Question: I have a cross tab query with 'mmm-yyyy' formatted dates for Fields in the Columns.
I have used the below Design to create the query.
<URL>
The problem I am having is the dates are not sorting correctly from Dec-17 down to Jul-16 in descending order. This is going to be a dynamic query with months changing every month so I want to use an additional table of data to do the sorting (as opposed to entering a list of month names in the Properties window).

How would I fix my query to get it to do this please?
Thanks for your help
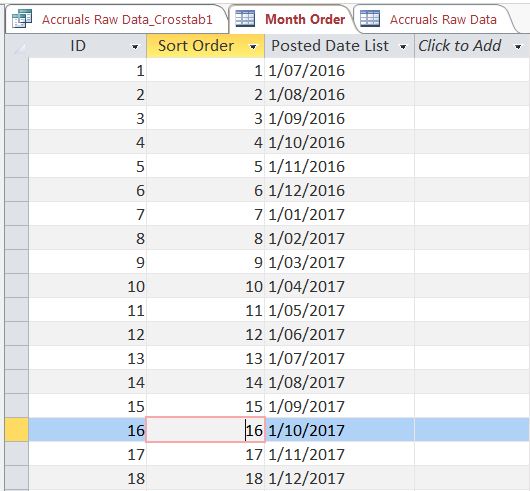
Answer: Unfortunately, no matter how joined tables are sorted, crosstab will sort columns by default in alphabetical order, hence , , ... begins the order. To change or even filter column order in crosstabs, you would specify values in 'PIVOT Col IN ()' clause of SQL statement.
Since you need a dynamic query consider creating a querydef in VBA to update the SQL behind the crosstab where you dynamically update the 'PIVOT Col IN ()' clause. Of course, pass begin and end dates as needed or by parameters:
'''
Public Sub BuildCrossTab()
Dim db As Database
Dim qdef As QueryDef
Dim strSQL As String, dates As String
Dim i As Integer, monthsDiff As Integer
Set db = CurrentDb
' DELETE PREVIOUS SAVED QUERY
For Each qdef in db.QueryDefs
If qdef.Name = "AccuralsCrosstabQ" Then
db.Execute "DROP Table " & qdef.Name, dbFailOnError
End If
Next qdef
' LOOP THROUGH ALL MONTHS BACKWARDS
dates = "("
monthsDiff = DateDiff("m", #7/1/2016#, #12/1/2016#)
For i = monthsDiff To 0 Step -1
dates = dates & " '" & Format(DateAdd("m", i, #7/1/2016#), "mmm-yyyy") & "',"
Next i
dates = dates & ")"
dates = Replace(dates, ",)", ")")
' PREPARE SQL STRING
strSQL = "TRANSFORM SUM(a.[Amount $]) AS SumAmount" _
& " SELECT a.Company, a.[Accrual ID], SUM(a.[Amount $]) As [Total Amount $]" _
& " FROM [Accruals Raw Data] a " _
& " GROUP BY a.Company, a.[Accrual ID]" _
& " PIVOT Format(a.[Posted Date], ""mmm-yyyy"")" _
& " IN " & dates
' CREATE QUERY
Set qdef = db.CreateQueryDef("AccuralsCrosstabQ", strSQL)
Set qdef = Nothing
Set db = Nothing
End Sub
'''